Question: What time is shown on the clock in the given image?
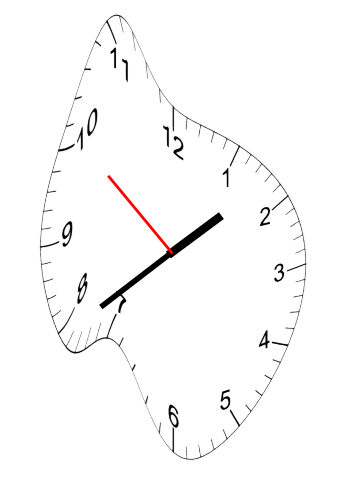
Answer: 01:38:51